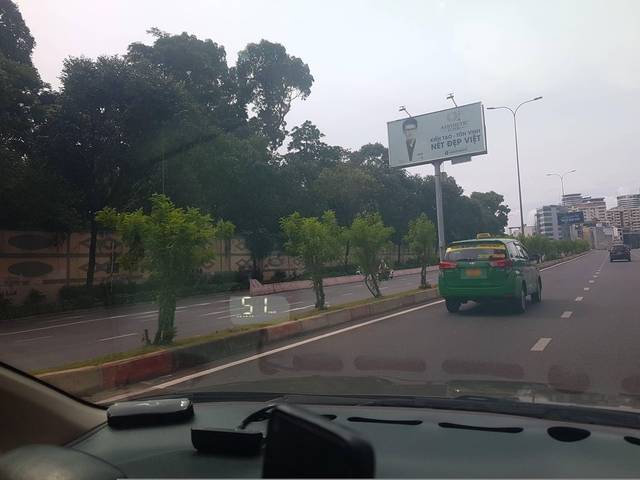
Region: Vietnam
Coordinates: 10.785, 106.709